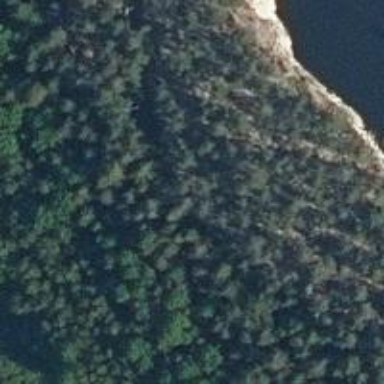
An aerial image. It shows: Cliff in nature.